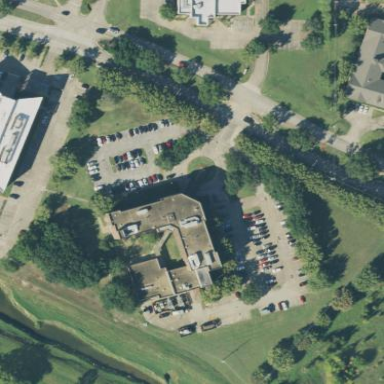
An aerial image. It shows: Hospital building.